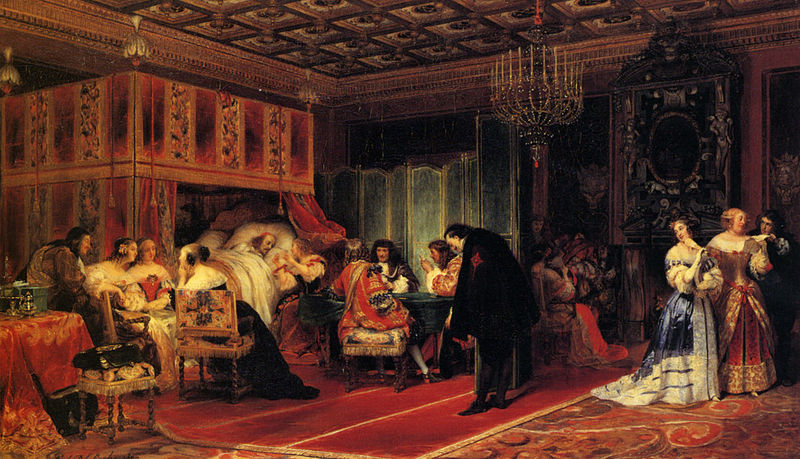
Titel: Cardinal Mazarin auf dem Sterbebett
Künstler: Paul Delaroche
Standort: London
Institution: Wallace Collection
Schlagwörter: blau, dunkel, gemälde, gruppe, mann, schatten, weiß, frauen, gelb, menschen, sitzen, braun, damen, elegant, frankreich, grau, hell, holz, kleid, licht, männer, orange, raum, reden, schwarz, stuhl, stühle, szene, tisch, tische, türkis, zimmer, rot, gesellschaft, gespräch, herren, leute, teppich, barock, historie, mensch, samt, stehen, tod, tot, toter, bild, bildnis, innenraum, portrait, porträt, spiegel, tischdecke, öl, gewand, gold, interieur, reich, sitzend, adel, decke, saum, gebeugt, seide, genre, schleppe, schlafen, unterhaltung, haltung, hof, hocker, saal, schemel, französisch, historienbild, kissen, könig, gäste, ornamente, paravant, paravent, tepich, bett, bettdecke, schlafzimmer, teppichboden, kerzen, kronleuchter, leuchter, balken, läufer, teppiche, warten, gemach, eingang, krank, herrscher, kardinal, arzt, pracht, fürst, wallenstein, fries, sims, kerzenleuchter, sterben, kranker, schloß, schlafgemach, empfang, rötlich, beugung, bückling, historismus, baldachin, könige, königlich, kassetten, kassettendecke, königin, prunk, kisse, sohn, hofstaat, beistelltisch, kandelaber, himmelbett, sterbender, kassette, botschaft, kasettendecke, alkoven, piloty, prunkvoll, berater, gast, sterbebett, stuh, krinolinen, fürsten, lustre, pomp, alkovenbett, hisorie, richelieu, bettdecken, abwarten, florteppich, kopfkiseen, ssalon, neunzehntes, hoheitlich, historie#, nachvolger